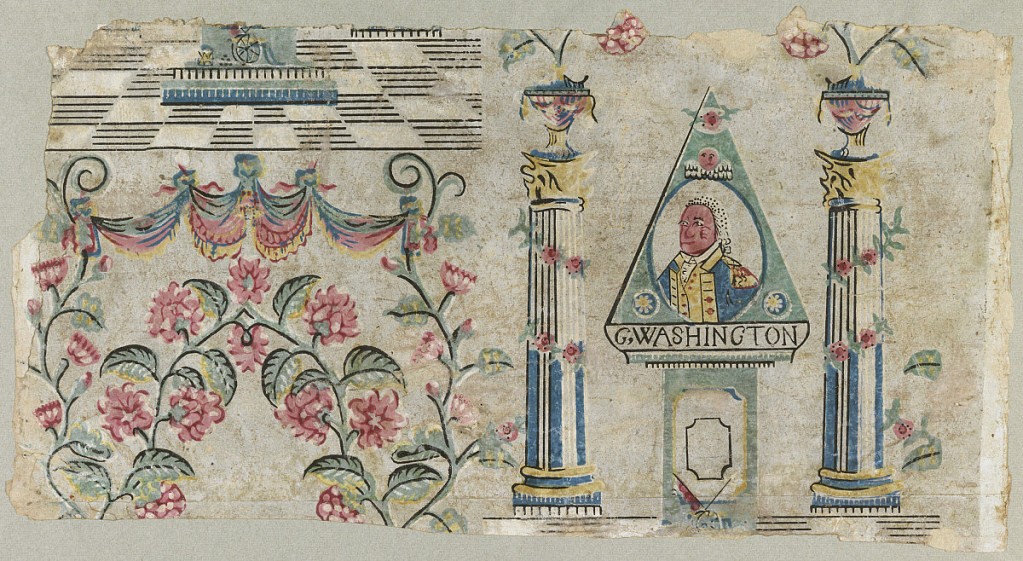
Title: Sidewall
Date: ca. 1800
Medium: Block printed on handmade paper
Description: Pillar and arch design, featuring a memorial to George Washington. A bust of Washington is centered on a pyramid upon a pedestal. Trophies of war sit upon the plinth, including cannon cannon balls, drum, and flag. Many symbols of the Masons are contained in this design, including the all-seeing eye and the checkerboard floor. The pedestal sits between two columns. To the left are floral vines forming a pointed arch.